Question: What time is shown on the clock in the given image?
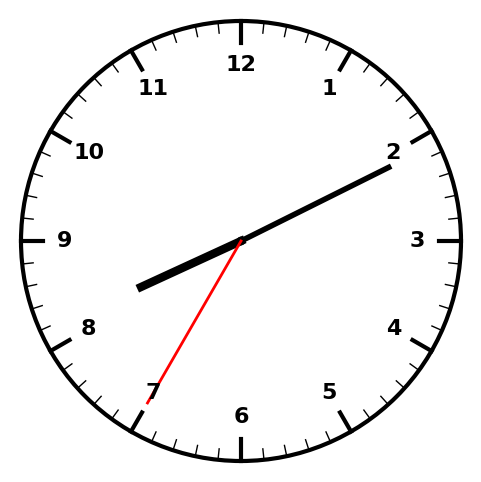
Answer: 08:10:35